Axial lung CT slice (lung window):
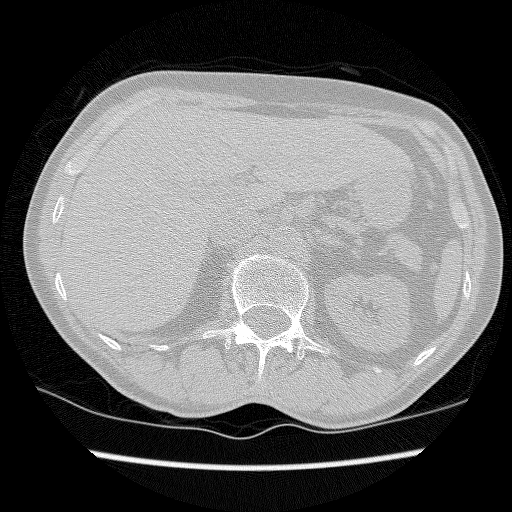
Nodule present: no